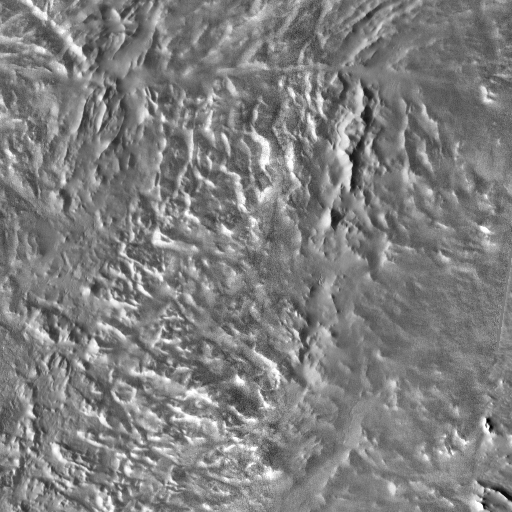
Crater classes present: Background